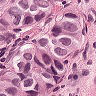
Metastatic tissue present: yes